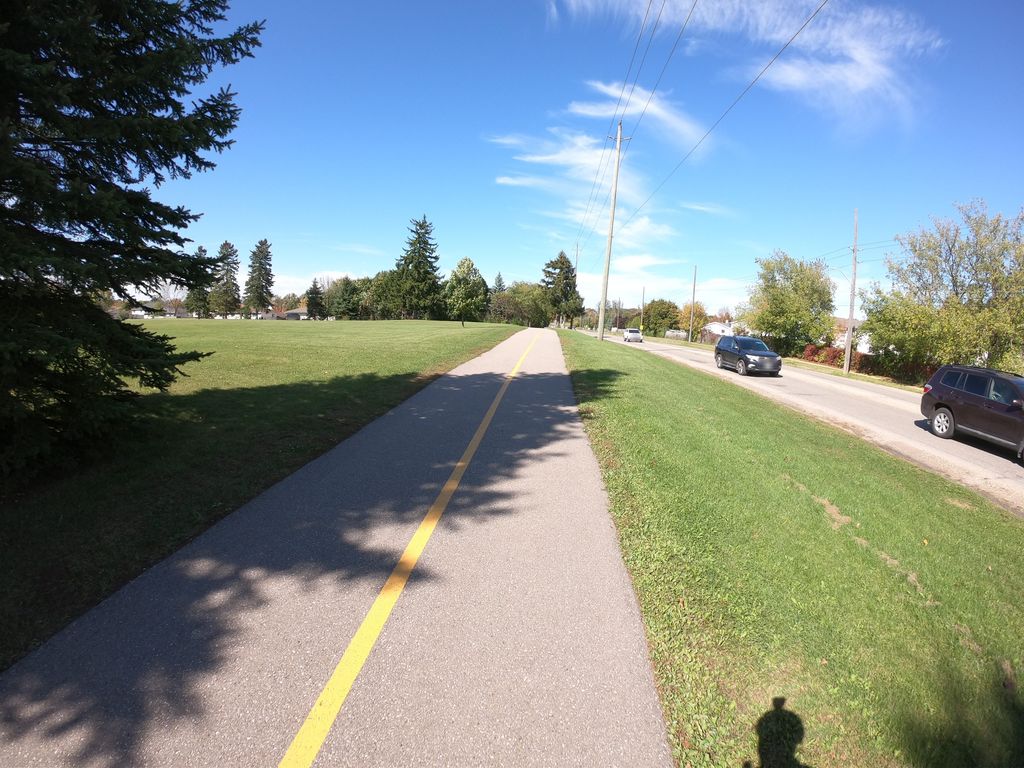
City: kitchener-waterloo